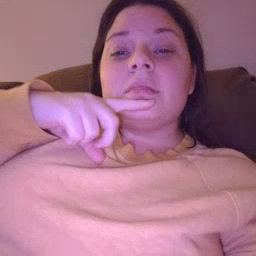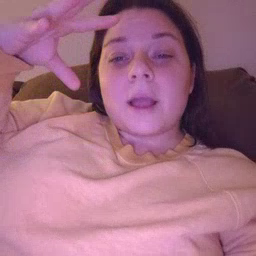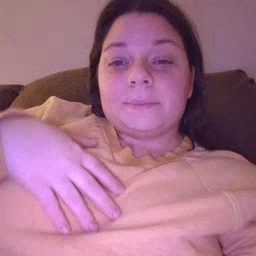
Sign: lamp